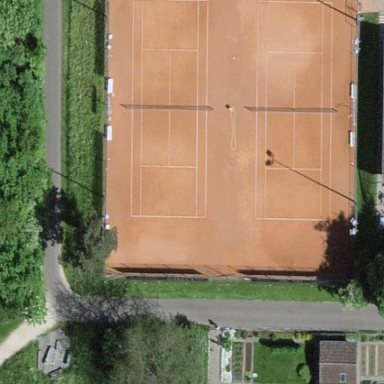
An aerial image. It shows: Clay tennis court on the leisure land pitch.